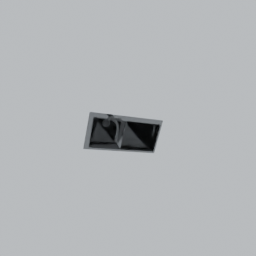
Label: appliances